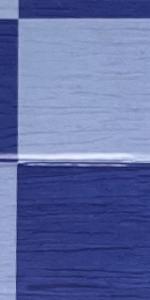
Label: Empty